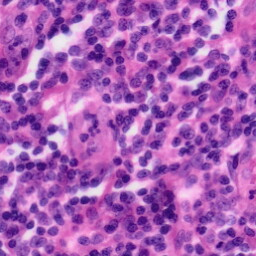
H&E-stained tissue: Tonsil